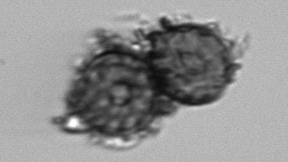
Label: Thalassiosira_TAG_external_detritus